Question: I'm creating a program which requires me to access my online MySQL database from a local computer.
In my cpanel there is a section that says 'Remote Database Access Hosts' would I add the local computers IP address in this situation? Will that remain constant, over years time, if its the same computer every time?

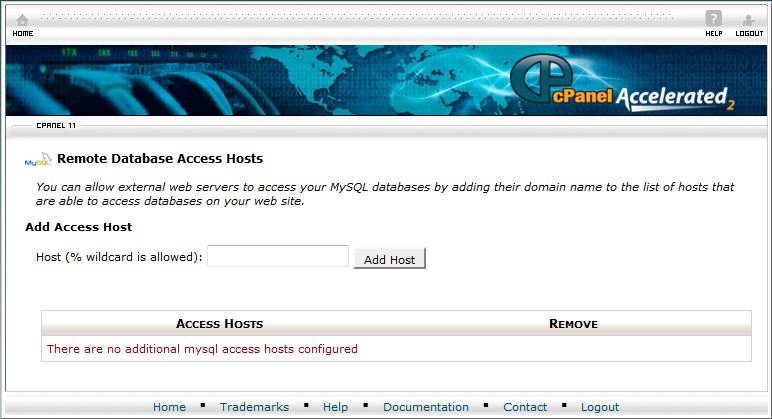
Answer: If you're trying to access it from a "local" computer meaning another computer on your intranet, then find the intranet ip for that computer. Typically it will be 192.168.1.101 or 101 maybe 102, 103, 104, etc. So, if your router assigns IPs to the 192.168.1.* domain, you can add 192.168.1.% to that list and all computers on you intranet will be able to access the MySQL database.
Note: some routers you might need to add 192.168.10.% or 10.0.0.%, it just depends on how your router assigns internal IPs.
If you're using windows, you can open a command prompt (go to run->"cmd") and type "ipconfig"
Use the first three numbers from the Default Gateway and replace the last with a % sign.